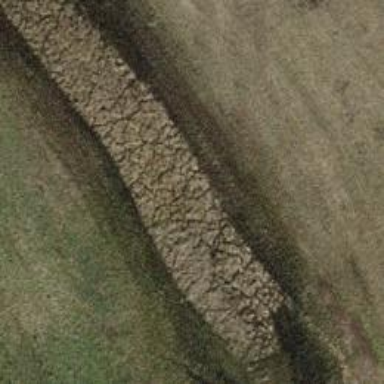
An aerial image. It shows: Ditch serving as waterway.